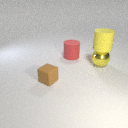
large yellow rubber cylinder above large yellow metal sphere